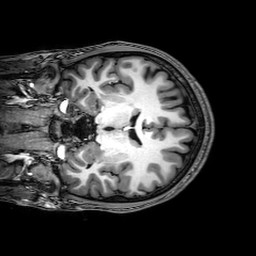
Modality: T1w
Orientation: coronal
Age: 24
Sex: male
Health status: healthy
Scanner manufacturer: philips
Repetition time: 0.008321 s
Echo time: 0.00384 s